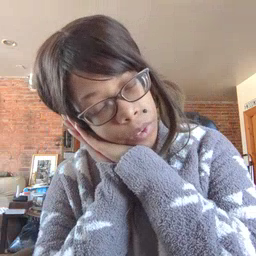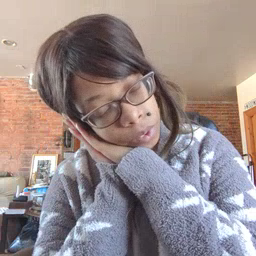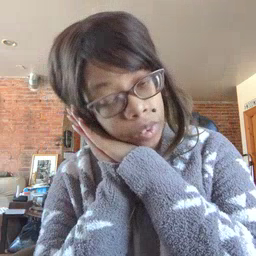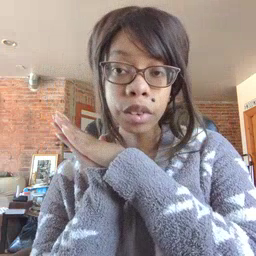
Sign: bed